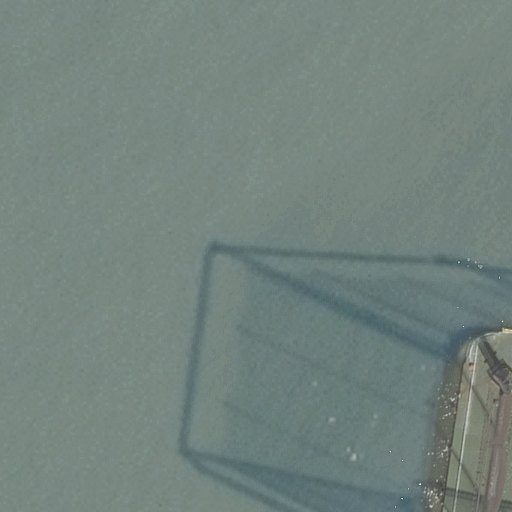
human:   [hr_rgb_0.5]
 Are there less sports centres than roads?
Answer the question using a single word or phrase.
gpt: no

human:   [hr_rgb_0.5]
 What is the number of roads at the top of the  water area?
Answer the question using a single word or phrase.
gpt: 0

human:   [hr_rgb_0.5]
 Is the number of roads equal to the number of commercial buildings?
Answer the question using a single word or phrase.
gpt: no

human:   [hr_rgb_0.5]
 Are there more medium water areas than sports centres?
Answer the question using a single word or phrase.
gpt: no

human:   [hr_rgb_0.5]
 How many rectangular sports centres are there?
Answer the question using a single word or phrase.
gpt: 0

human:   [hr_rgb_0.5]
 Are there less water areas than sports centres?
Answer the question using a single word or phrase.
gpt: no

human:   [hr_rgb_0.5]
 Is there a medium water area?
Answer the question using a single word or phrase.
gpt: no

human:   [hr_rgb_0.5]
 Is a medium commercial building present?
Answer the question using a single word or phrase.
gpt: no

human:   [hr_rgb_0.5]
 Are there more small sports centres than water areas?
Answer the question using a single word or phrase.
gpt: no

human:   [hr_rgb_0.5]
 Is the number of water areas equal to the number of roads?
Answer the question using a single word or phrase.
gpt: yes

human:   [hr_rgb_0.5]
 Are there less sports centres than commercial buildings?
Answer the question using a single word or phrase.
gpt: no

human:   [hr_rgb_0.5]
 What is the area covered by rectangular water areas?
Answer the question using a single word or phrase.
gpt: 0m2

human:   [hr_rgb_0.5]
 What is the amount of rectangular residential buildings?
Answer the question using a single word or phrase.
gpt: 0

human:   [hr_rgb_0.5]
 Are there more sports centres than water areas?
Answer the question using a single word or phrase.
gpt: no

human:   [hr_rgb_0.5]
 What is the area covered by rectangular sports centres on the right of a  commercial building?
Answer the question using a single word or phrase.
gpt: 0m2

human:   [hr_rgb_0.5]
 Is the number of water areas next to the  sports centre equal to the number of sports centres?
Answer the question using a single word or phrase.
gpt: yes

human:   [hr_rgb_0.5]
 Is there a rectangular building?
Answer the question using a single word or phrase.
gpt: no

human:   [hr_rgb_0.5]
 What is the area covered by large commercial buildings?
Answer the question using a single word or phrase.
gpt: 0m2

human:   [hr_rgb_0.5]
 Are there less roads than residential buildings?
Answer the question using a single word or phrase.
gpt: no

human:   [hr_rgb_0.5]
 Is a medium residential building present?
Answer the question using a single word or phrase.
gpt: no

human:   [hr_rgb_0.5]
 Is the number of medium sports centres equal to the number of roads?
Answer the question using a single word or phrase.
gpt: no

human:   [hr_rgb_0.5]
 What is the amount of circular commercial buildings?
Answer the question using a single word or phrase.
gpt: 0

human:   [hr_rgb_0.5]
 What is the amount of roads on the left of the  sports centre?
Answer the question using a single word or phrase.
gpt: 1

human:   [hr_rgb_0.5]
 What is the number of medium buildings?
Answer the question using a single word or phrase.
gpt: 0

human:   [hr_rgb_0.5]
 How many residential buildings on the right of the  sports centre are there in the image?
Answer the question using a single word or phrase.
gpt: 0

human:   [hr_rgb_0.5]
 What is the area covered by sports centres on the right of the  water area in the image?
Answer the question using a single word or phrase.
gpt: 7790m2

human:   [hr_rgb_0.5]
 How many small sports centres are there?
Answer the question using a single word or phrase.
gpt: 0

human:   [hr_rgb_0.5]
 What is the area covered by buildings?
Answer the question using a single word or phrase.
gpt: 0m2

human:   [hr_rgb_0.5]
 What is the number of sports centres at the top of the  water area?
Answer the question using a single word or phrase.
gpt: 1

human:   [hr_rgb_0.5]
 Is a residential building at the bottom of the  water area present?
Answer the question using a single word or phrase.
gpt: no

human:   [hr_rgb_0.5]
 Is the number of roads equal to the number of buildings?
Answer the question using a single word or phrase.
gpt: no

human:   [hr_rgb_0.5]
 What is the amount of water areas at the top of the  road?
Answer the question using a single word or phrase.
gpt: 0

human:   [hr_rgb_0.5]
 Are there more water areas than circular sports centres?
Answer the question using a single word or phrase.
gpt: yes

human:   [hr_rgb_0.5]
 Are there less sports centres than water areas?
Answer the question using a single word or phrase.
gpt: no

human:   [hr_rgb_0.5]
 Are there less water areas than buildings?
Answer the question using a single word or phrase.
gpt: no

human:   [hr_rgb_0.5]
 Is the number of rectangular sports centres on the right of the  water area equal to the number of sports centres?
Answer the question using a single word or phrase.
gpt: no